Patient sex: M
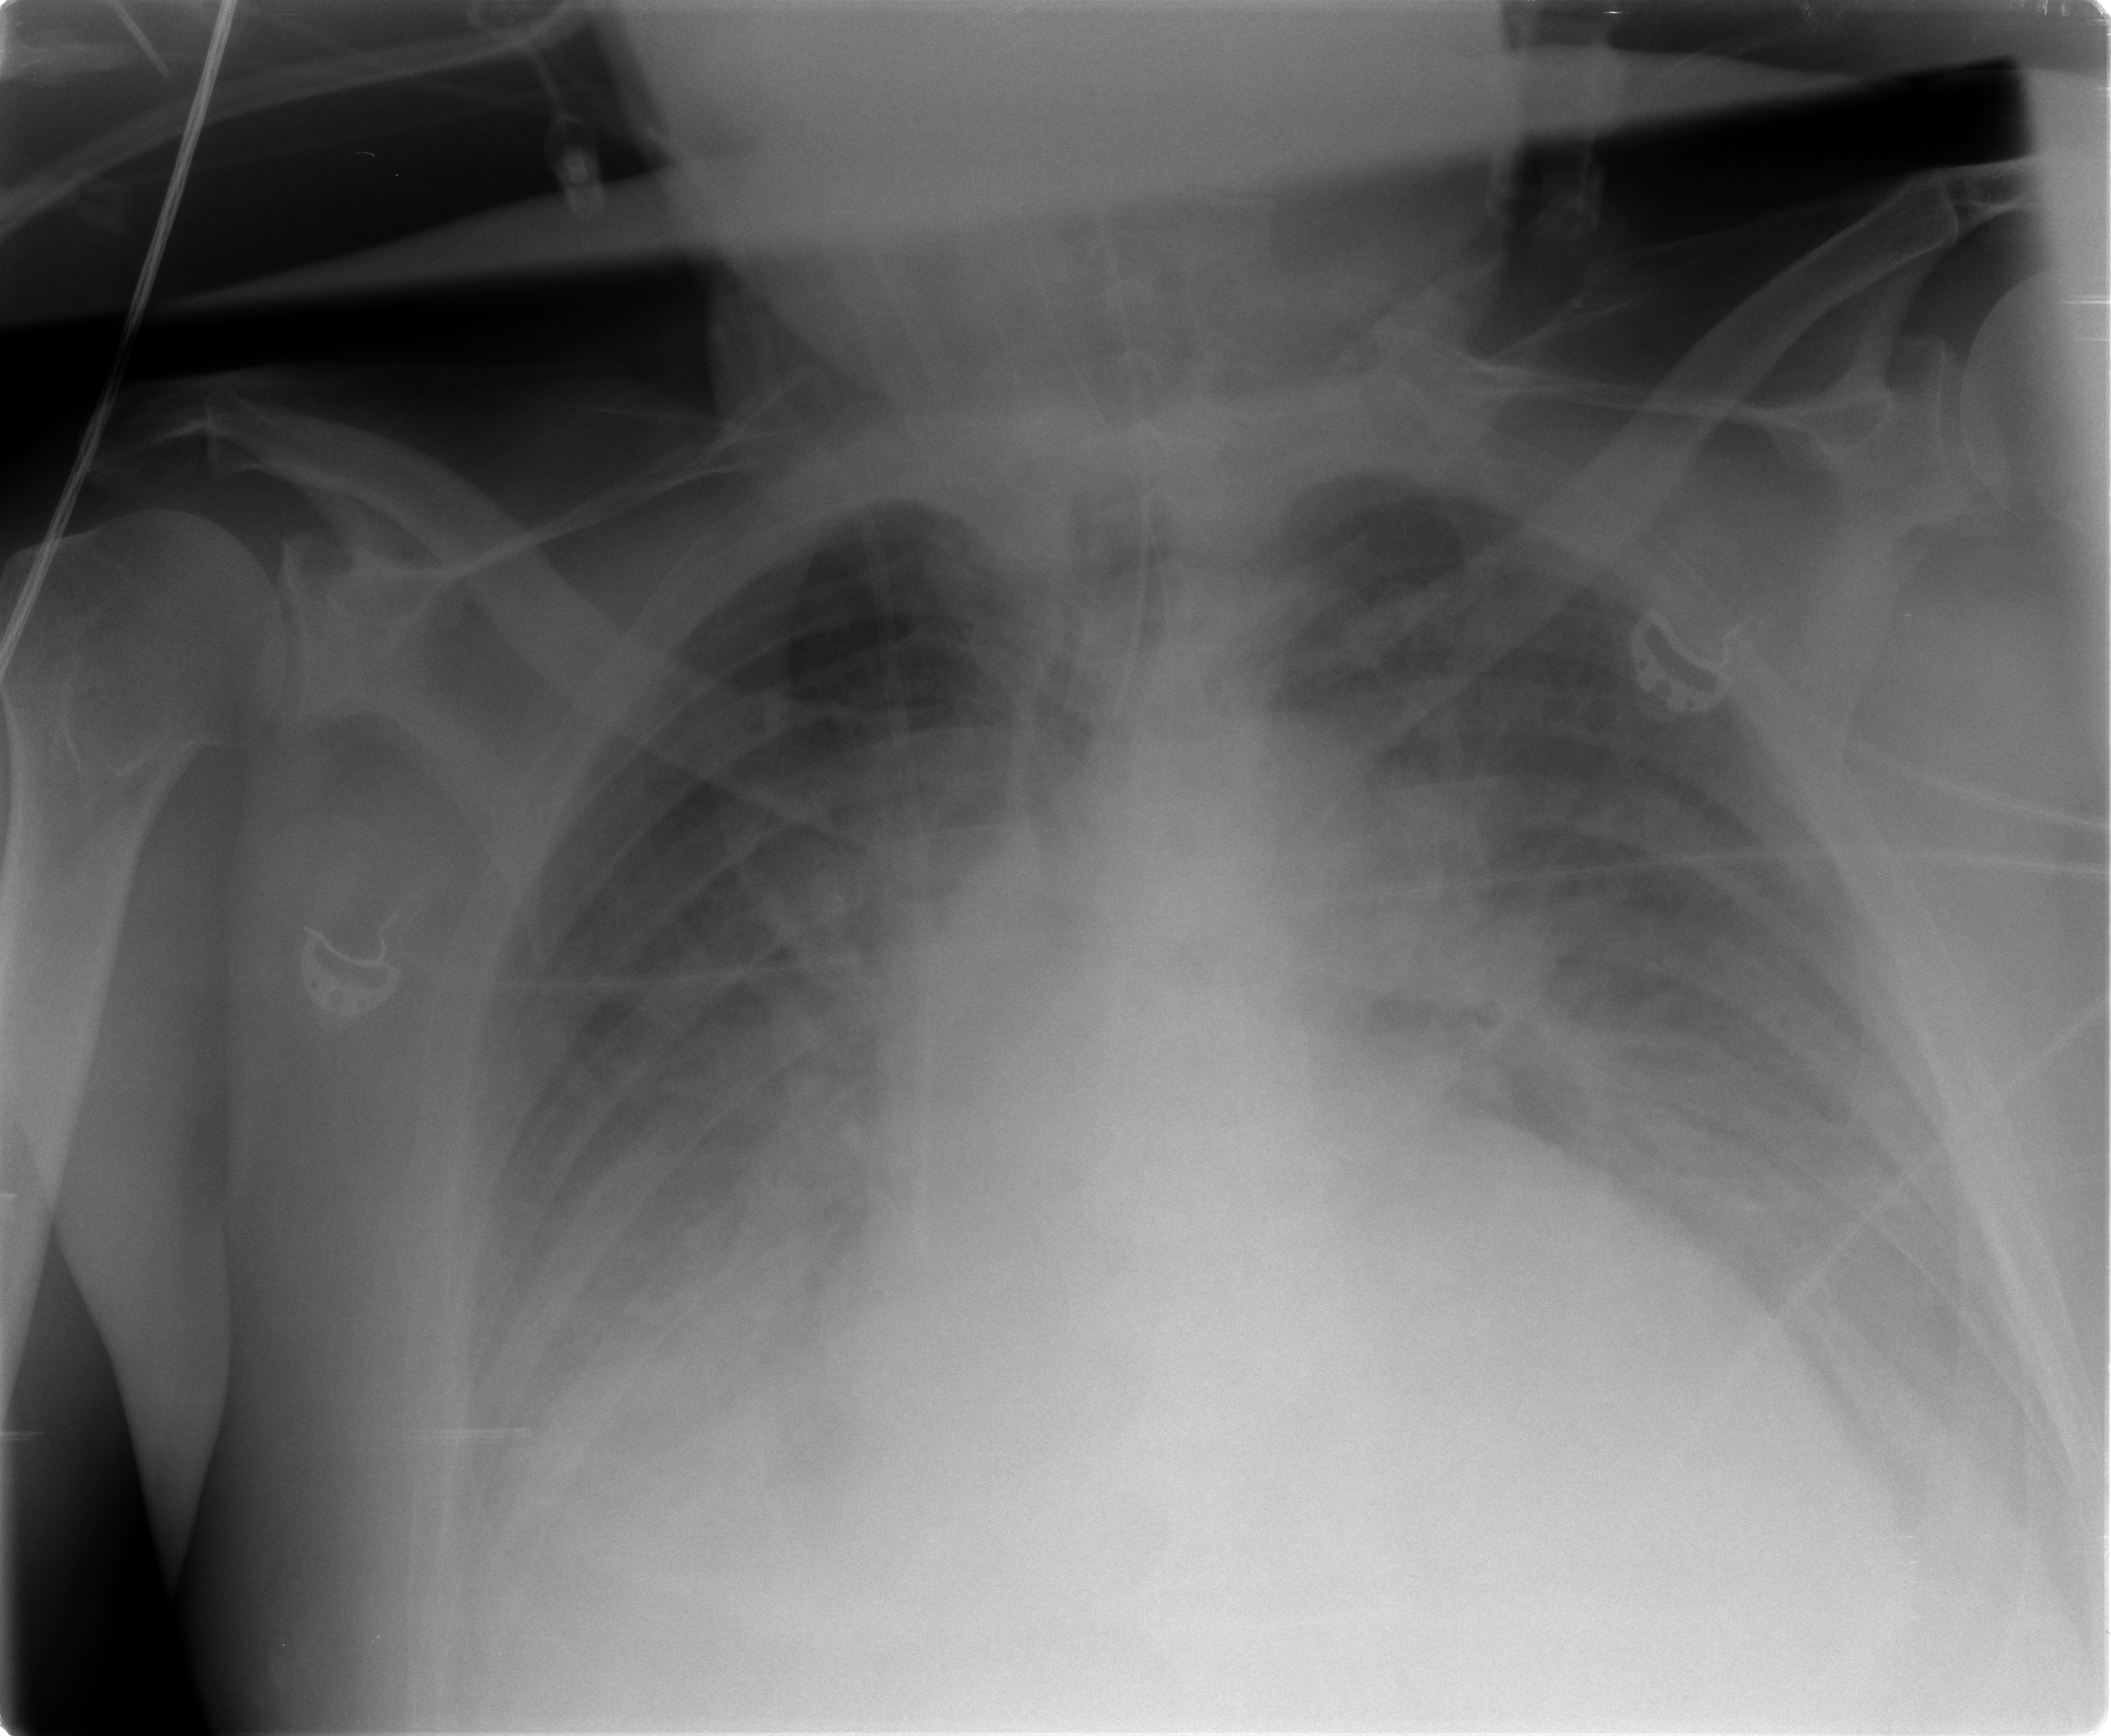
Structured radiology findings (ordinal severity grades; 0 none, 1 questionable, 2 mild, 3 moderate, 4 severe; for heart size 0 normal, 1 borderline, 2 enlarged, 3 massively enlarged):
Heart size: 3
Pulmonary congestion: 3
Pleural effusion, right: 2
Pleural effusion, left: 2
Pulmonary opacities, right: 0
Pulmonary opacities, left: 0
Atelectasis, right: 3
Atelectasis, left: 3